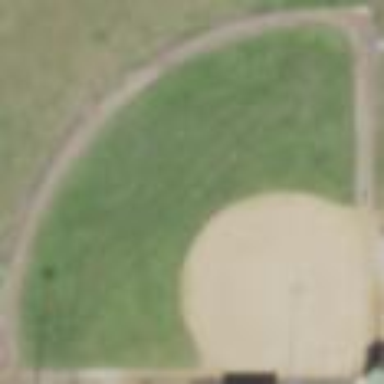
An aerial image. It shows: Baseball pitch for leisure land.